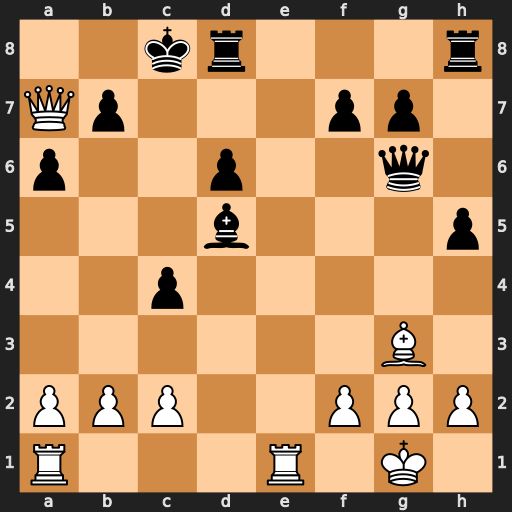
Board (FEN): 2kr3r/Qp3pp1/p2p2q1/3b3p/2p5/6B1/PPP2PPP/R3R1K1
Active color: w
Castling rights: -
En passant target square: -
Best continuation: Re7 Rd7 Qa8+ Kc7 Rxd7+ Kxd7 Qxh8